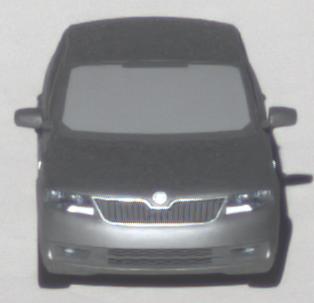
Make: Skoda
Model: Rapid
Detailed model: Rapid 1.2 Active Limousine
Model produced from: 2012/10
Model produced until: 2015/04
Doors: 5
Color: gray
Road condition: dry road
Daytime: sunrise or sunset
Contrast: medium contrast